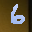
Label: 6